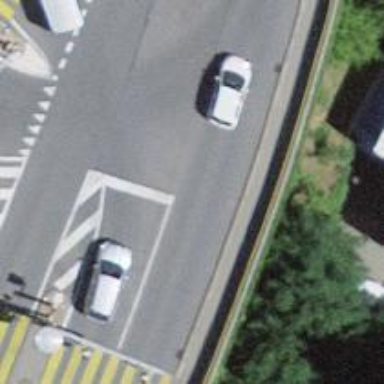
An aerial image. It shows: Road with traffic signals.